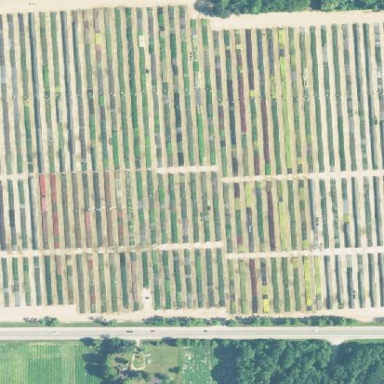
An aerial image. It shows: Plant nursery.